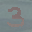
Label: 3